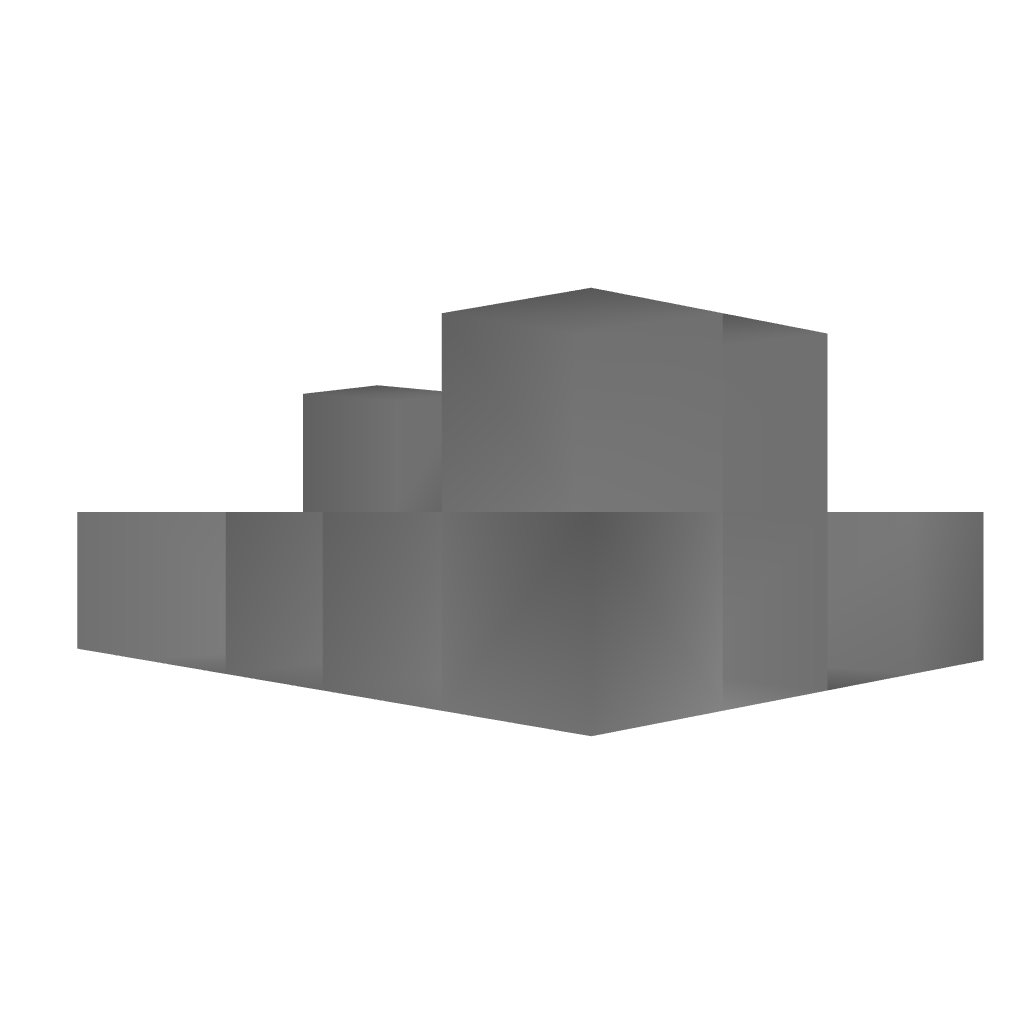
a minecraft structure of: Compact Semi-Auto Cannon bad low quality